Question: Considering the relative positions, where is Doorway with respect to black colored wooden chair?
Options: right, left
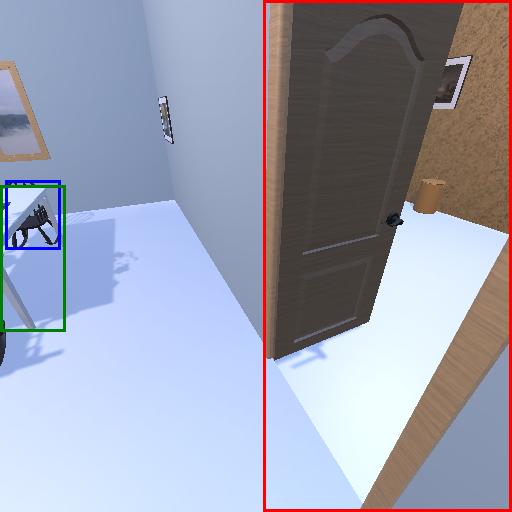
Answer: right